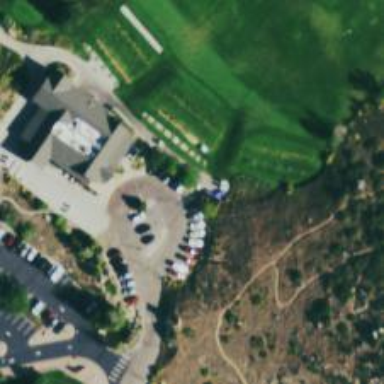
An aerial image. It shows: Track noted as Golf Cart path.